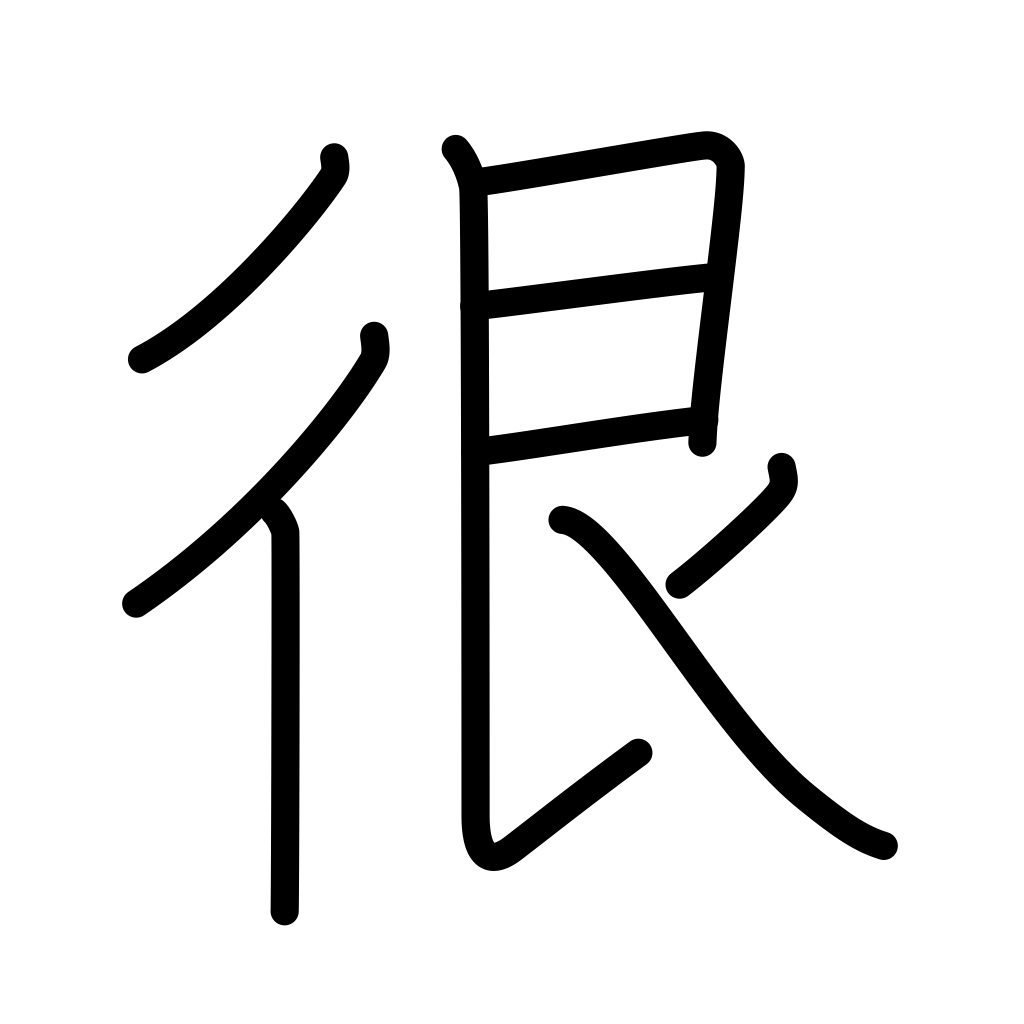
Meaning: disobey, dispute, very, go against, be contrary to